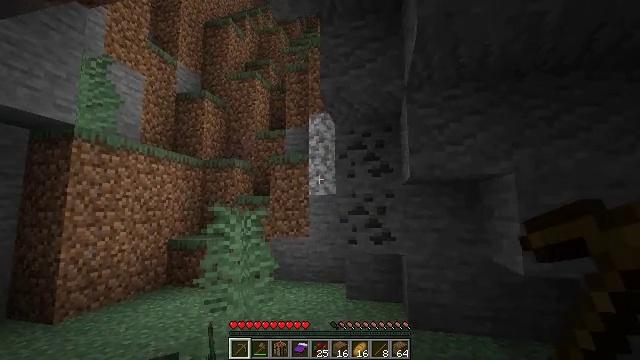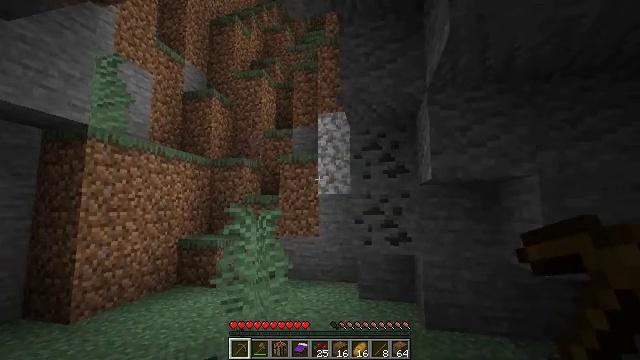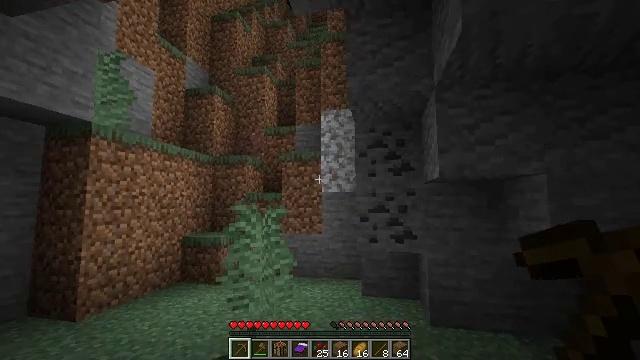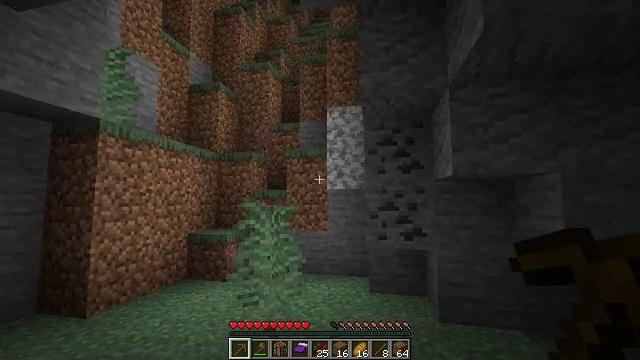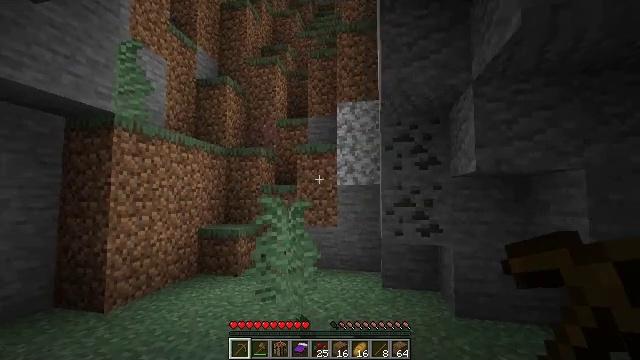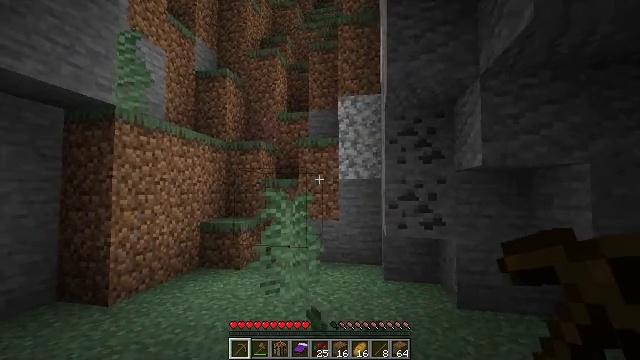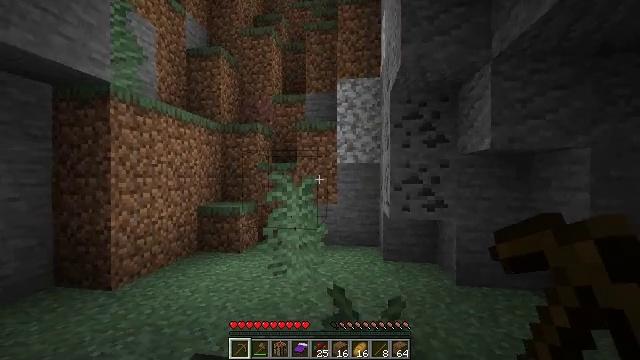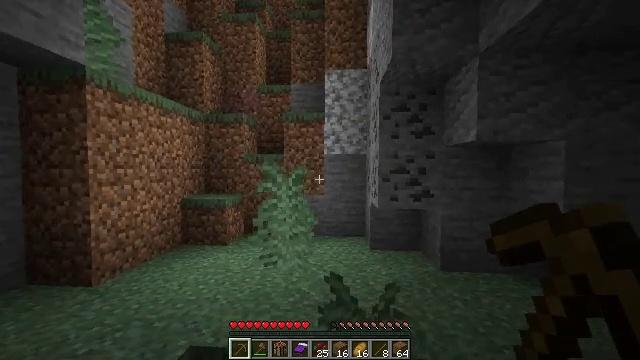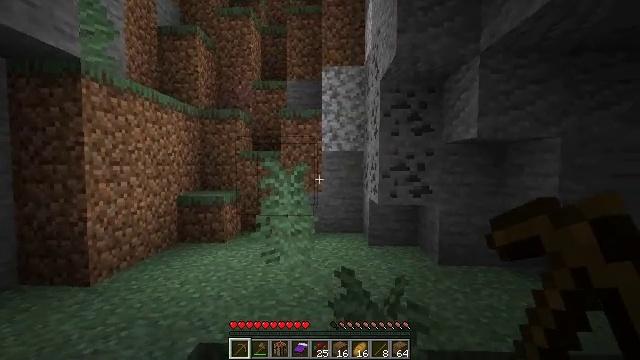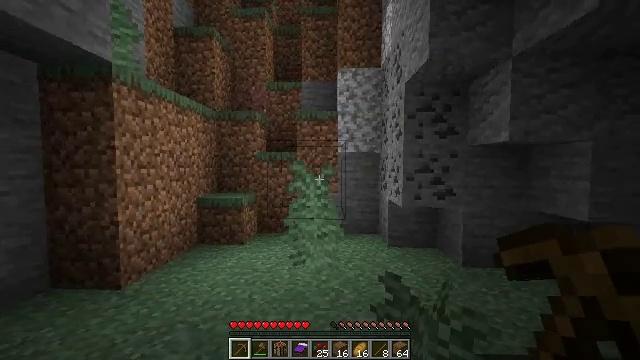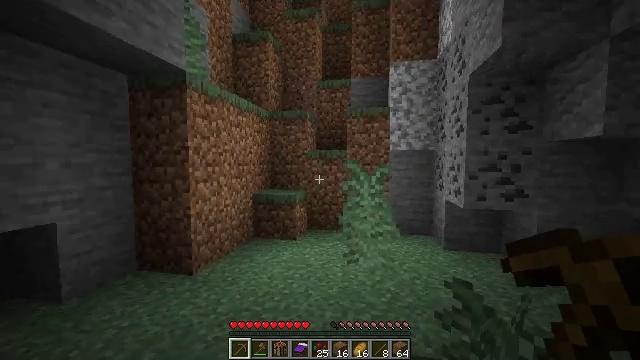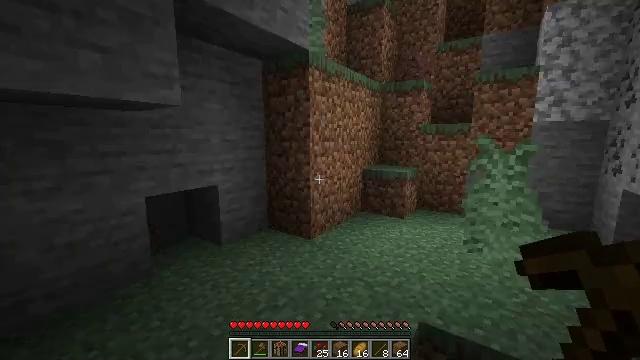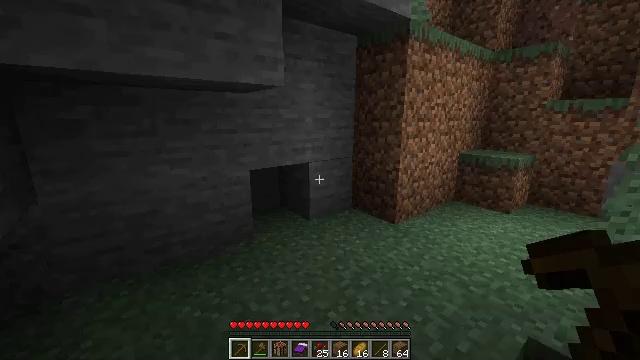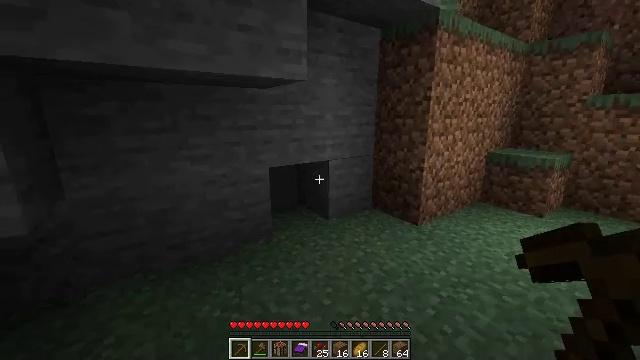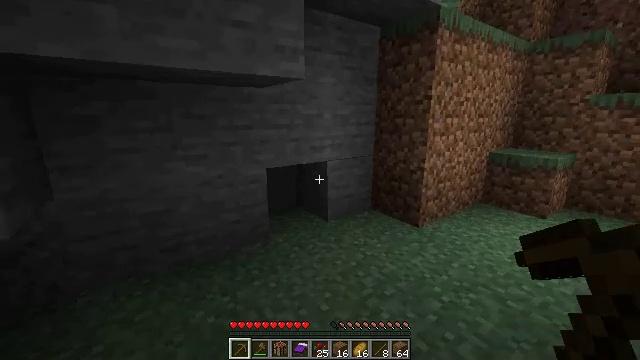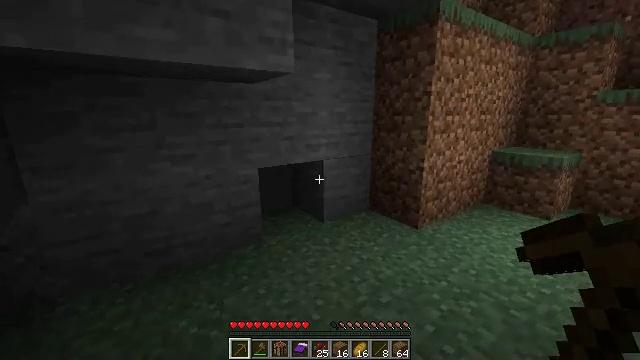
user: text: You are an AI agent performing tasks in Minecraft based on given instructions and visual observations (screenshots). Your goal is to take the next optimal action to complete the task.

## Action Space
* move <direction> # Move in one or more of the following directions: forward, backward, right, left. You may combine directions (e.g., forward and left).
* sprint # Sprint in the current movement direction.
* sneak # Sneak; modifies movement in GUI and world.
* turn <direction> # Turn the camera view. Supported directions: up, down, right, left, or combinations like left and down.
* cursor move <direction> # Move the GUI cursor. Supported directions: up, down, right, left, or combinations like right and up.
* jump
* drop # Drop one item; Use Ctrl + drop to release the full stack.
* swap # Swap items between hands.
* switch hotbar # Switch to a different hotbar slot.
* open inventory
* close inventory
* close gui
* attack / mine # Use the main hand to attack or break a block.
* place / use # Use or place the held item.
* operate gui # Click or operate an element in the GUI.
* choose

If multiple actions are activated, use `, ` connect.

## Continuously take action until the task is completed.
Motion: motion action
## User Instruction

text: Attack the large fern to gather it.
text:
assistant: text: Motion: move left
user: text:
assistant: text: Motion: move left
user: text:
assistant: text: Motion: move left
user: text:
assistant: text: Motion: move left, turn down
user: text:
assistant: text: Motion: move left, turn down
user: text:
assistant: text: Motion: move left, turn right and down
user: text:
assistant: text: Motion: move left, turn right and down
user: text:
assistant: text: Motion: move left, turn right
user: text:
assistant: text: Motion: move left
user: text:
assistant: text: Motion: move left, turn left
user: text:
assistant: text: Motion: move left, turn left and down
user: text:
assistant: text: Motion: move left, turn left and down
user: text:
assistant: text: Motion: move forward and move right, turn left
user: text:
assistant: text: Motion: move forward and move right
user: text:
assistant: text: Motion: move forward and move right
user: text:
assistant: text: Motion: move forward and move right
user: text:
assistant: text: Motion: move forward and move right, turn left and down
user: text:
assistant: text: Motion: move forward and move right, turn down
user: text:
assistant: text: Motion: move forward, turn right and down
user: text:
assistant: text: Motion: move forward, turn right and down
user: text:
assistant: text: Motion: turn right and down
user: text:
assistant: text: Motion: move back, turn right and down
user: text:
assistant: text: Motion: move back, turn right
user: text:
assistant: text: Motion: move back
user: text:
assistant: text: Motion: move back
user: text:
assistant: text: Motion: no_op
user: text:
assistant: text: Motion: no_op
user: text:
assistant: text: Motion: turn up
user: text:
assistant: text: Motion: turn right and up
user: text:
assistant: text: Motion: turn right and up